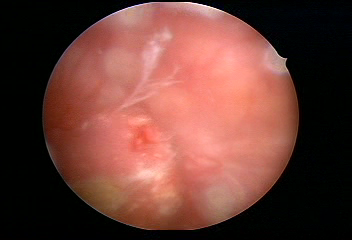
Modality: WLC
Class: Malignant
Subclass: HighGradePapillary
Lesion: L1
Stage: T2
Morphology: Non-papillary
Bladder cancer association: Yes